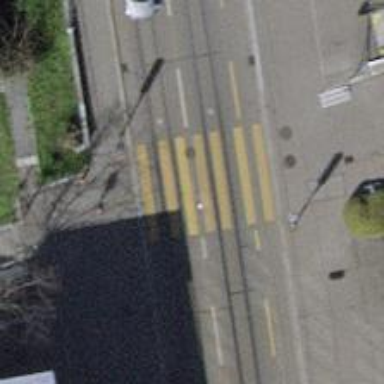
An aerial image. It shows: Uncontrolled zebra crossing with notable zebra markings.